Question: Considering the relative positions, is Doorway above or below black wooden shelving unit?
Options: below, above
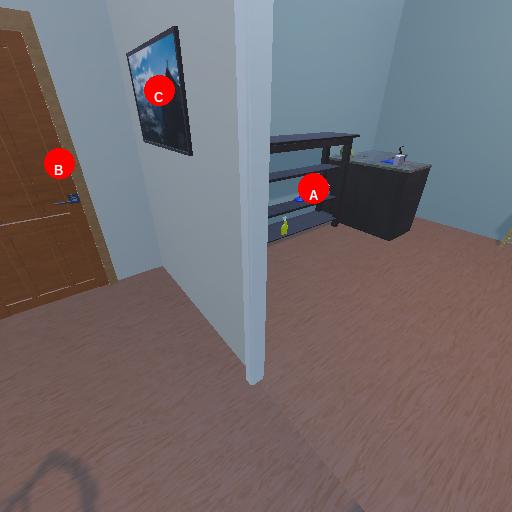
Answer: below